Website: walmart
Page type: customer-info-address
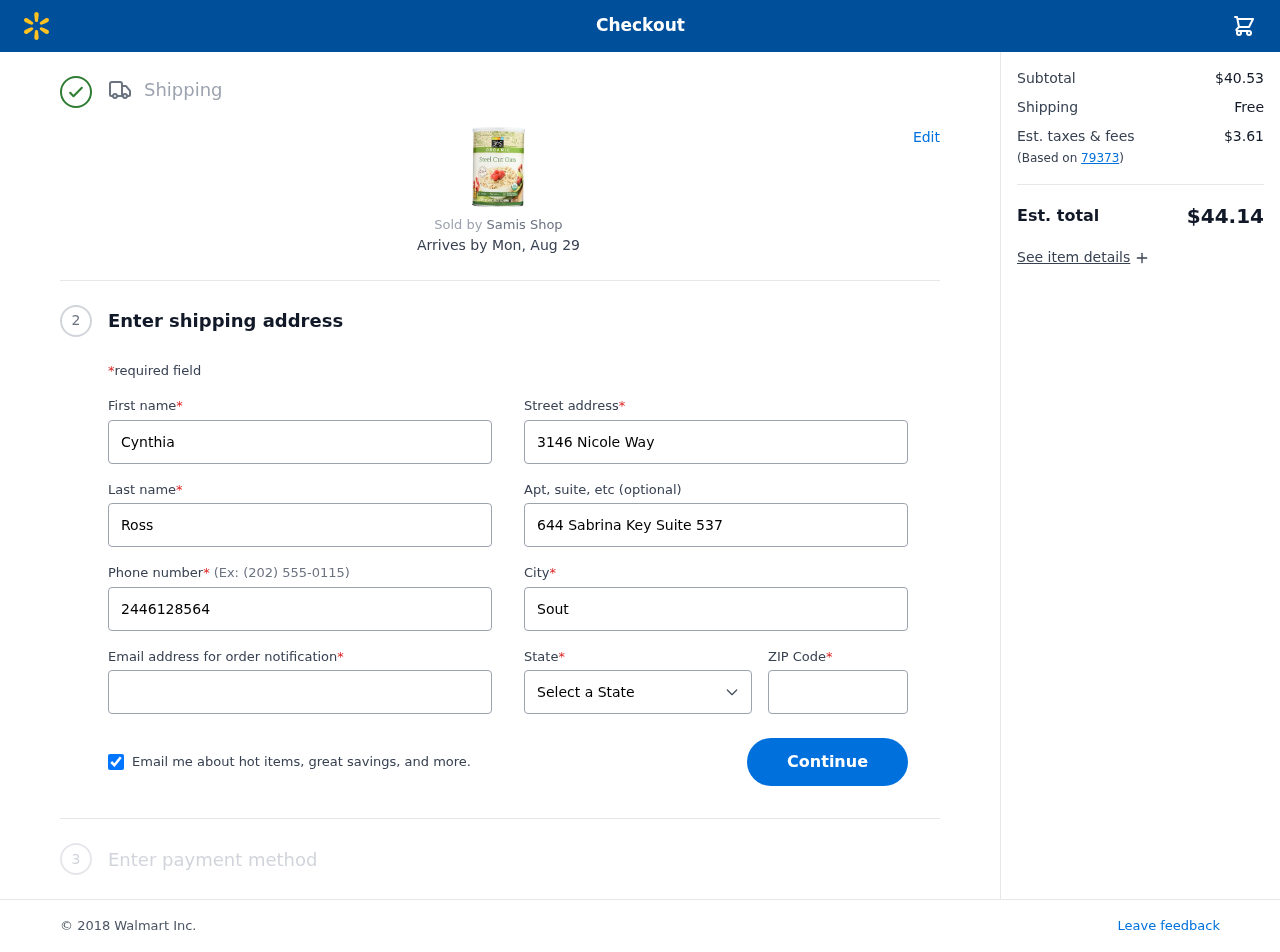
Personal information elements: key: PII_CITY
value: South Jonathanview
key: PII_EMAIL
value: cynthia_ross@gmail.com
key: PII_FIRSTNAME
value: Cynthia
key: PII_LASTNAME
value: Ross
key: PII_PHONE
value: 2446128564
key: PII_POSTCODE
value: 79373
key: PII_STATE
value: South Carolina
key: PII_STREET
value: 3146 Nicole Way
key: PII_STREET2
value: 644 Sabrina Key Suite 537
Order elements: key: ORDER_DELIVERY_DATE
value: Mon, Aug 29
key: ORDER_SUBTOTAL
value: $40.53
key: ORDER_SHIPPING_COST
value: Free
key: ORDER_TAX
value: $3.61
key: ORDER_TOTAL
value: $44.14